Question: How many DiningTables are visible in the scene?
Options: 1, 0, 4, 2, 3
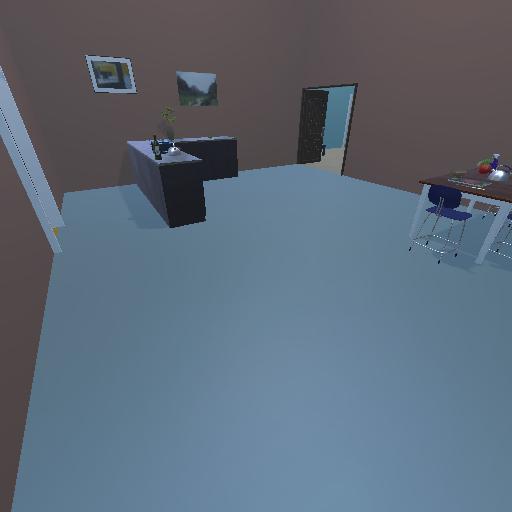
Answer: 1